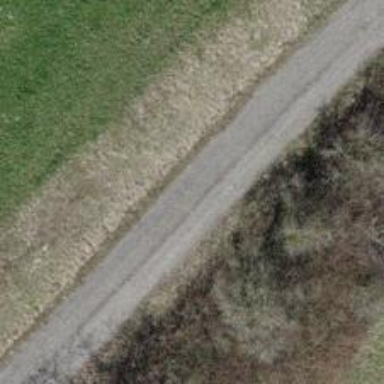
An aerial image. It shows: Well-maintained track road of grade 1.